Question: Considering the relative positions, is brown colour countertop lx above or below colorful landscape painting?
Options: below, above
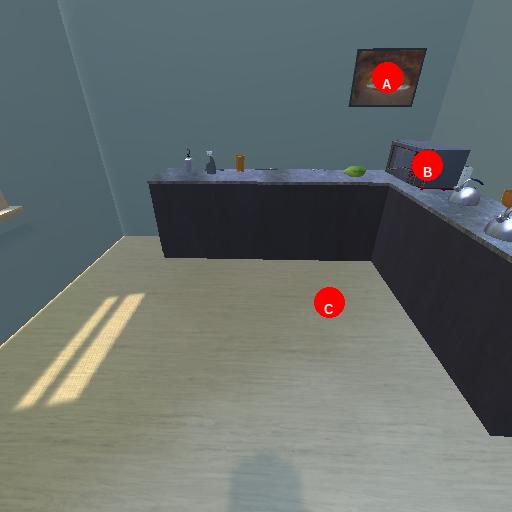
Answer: below